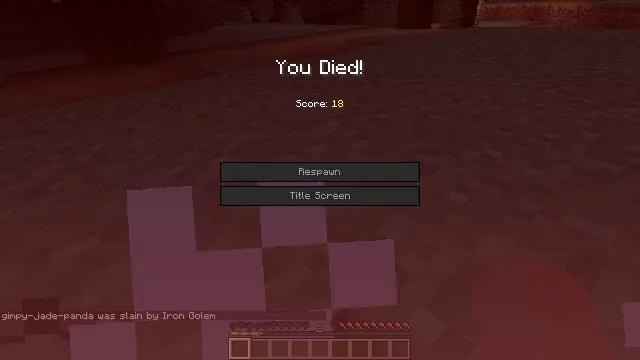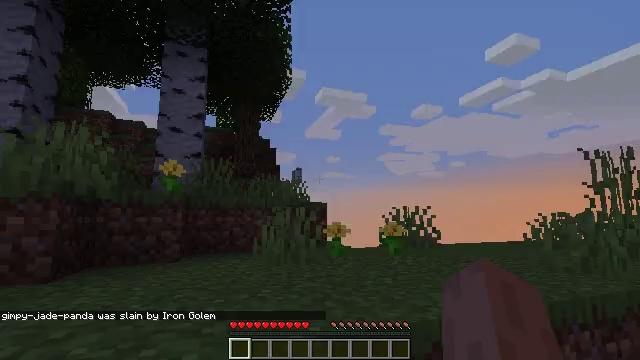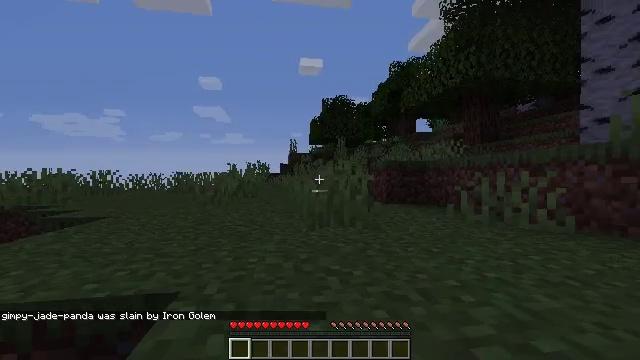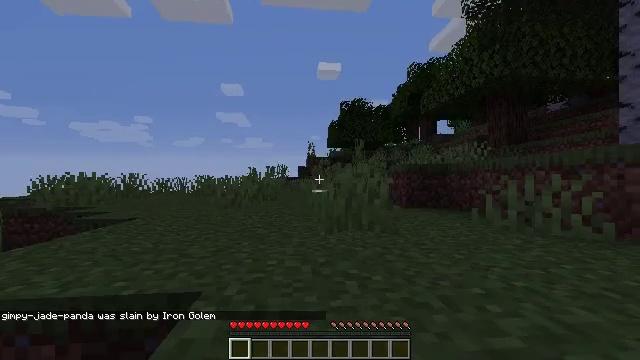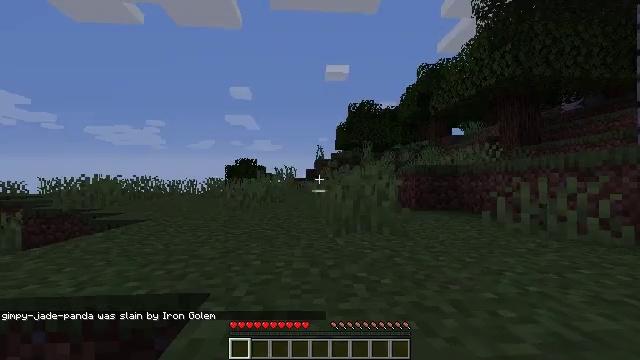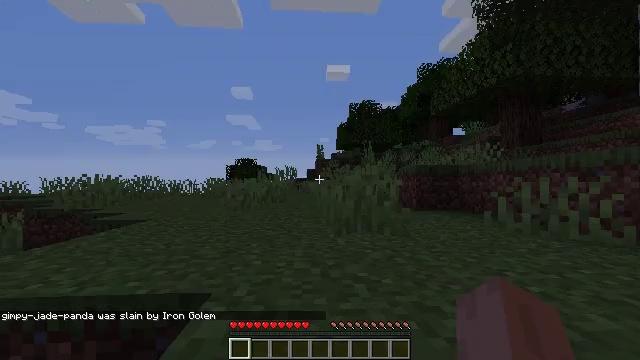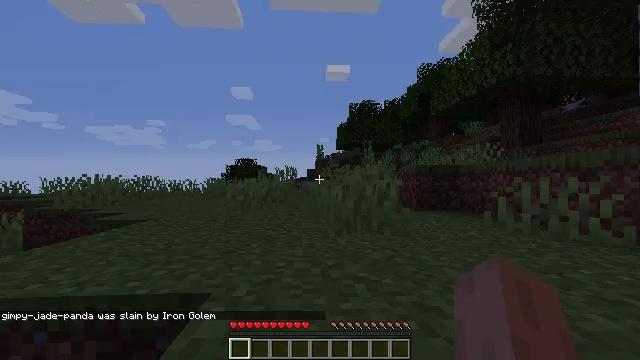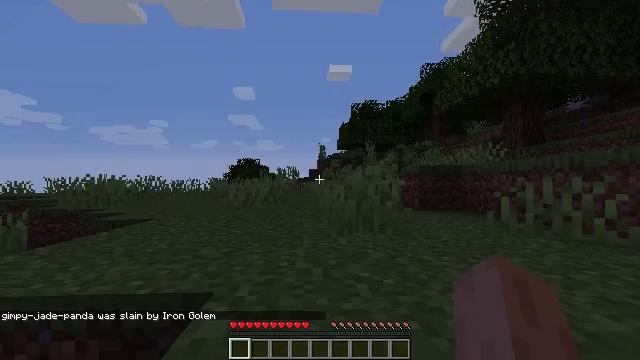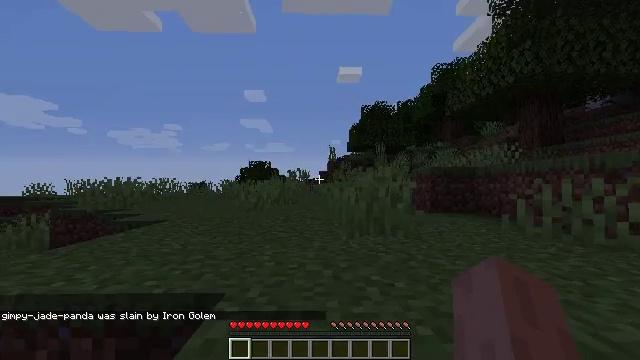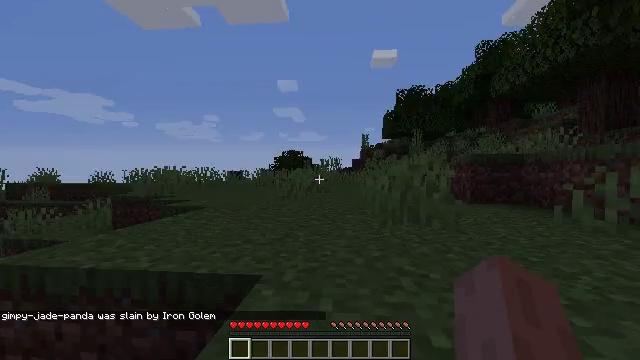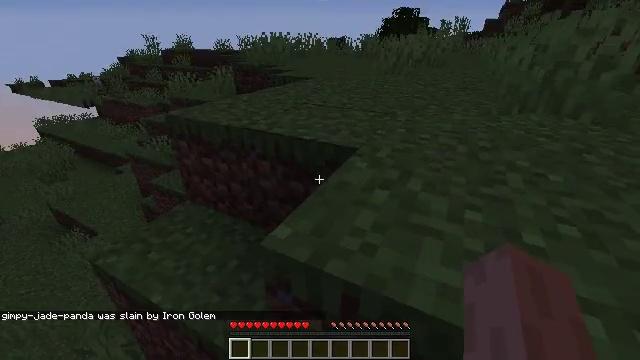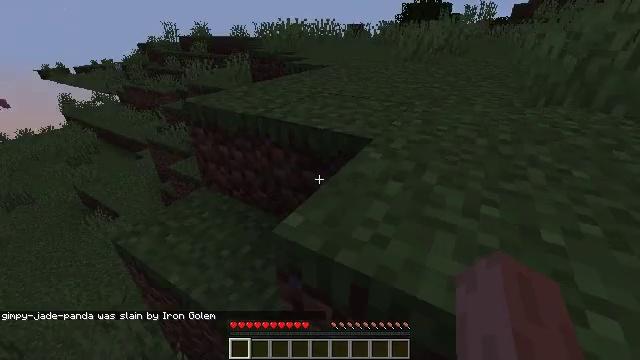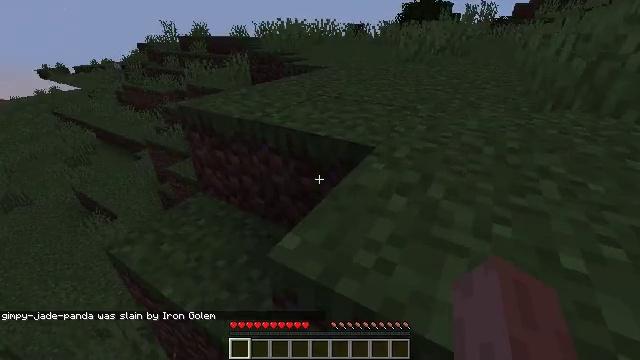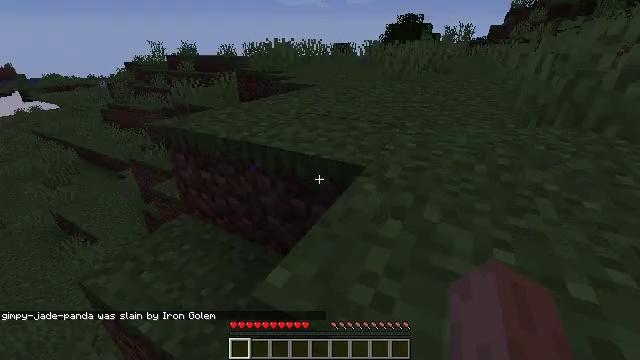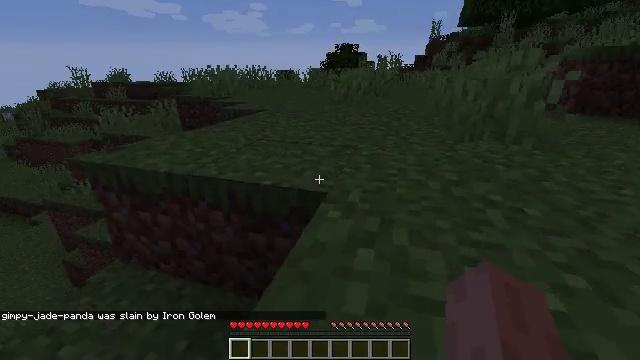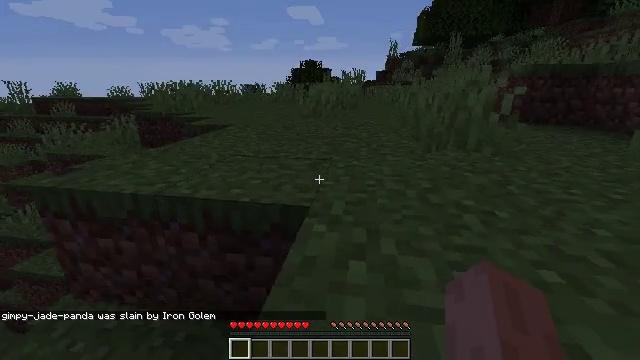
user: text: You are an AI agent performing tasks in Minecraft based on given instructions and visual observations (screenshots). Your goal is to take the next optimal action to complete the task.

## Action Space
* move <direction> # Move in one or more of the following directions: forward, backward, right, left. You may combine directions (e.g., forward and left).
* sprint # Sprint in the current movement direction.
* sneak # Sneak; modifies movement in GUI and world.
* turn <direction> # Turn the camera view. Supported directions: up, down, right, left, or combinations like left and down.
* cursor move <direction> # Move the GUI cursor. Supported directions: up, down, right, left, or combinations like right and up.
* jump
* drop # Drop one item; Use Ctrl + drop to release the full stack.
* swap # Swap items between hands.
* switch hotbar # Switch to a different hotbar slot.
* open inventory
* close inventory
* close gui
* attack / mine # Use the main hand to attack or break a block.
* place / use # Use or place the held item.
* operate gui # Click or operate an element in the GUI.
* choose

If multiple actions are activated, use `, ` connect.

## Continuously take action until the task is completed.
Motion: motion action
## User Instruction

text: Remove an emerald from the inventory.
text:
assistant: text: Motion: move forward, sprint, turn right and up, attack / mine, jump
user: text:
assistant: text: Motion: turn left and down
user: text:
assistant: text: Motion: turn left
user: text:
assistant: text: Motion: turn left
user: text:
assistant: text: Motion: no_op
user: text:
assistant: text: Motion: no_op
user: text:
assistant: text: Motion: no_op
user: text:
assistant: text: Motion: turn left
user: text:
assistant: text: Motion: turn left and down
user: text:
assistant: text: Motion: turn left and down
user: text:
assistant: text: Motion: turn left and down
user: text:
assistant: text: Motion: move forward
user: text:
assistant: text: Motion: move forward, turn right and up
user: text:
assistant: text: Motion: move forward, turn right and up
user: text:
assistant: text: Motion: move forward, sprint, turn right and up
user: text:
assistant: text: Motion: move forward, sprint, turn right
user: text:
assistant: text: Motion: move forward, sprint
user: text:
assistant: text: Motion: move forward, sprint
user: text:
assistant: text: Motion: move forward, sprint, turn left
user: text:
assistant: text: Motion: move forward, sprint, turn left and down, jump
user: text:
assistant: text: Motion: move forward, sprint, turn left, jump
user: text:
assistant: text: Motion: move forward, sprint, turn left, jump
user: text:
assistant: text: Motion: move forward, sprint, turn left, jump
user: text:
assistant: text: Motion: move forward, sprint, turn left, jump
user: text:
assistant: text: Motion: move forward, sprint, turn left and up, jump
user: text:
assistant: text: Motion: move forward and move right, sprint, turn left and up, jump
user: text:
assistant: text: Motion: move forward and move right, sprint, turn left and up, jump
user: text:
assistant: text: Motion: move forward and move right, sprint, turn left, jump
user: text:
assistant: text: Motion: move forward and move right, sprint, jump
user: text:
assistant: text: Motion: move forward and move right, sprint, jump